Lunar surface albedo tile
Center latitude: 17.703
Center longitude: -43.154
Resolution (meters per pixel, mean): 126.11
Tile area (km^2): 15842.15
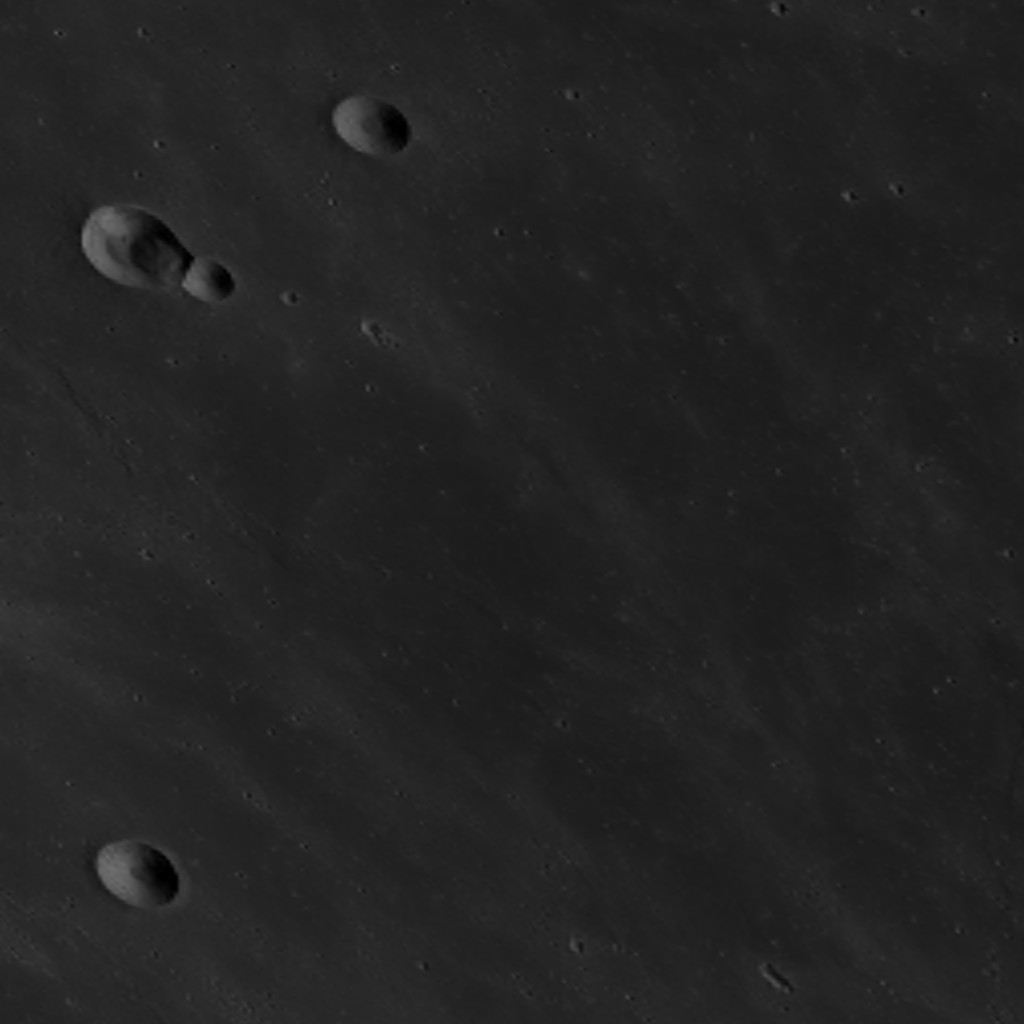